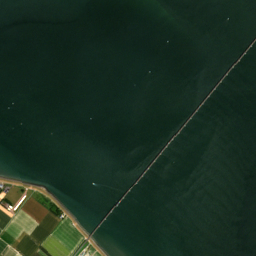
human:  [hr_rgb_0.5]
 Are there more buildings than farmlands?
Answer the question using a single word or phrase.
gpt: yes

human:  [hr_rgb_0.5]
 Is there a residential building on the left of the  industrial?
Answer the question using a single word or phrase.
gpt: no

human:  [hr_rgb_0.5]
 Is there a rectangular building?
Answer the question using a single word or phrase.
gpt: yes

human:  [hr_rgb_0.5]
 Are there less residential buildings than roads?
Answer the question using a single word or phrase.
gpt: no

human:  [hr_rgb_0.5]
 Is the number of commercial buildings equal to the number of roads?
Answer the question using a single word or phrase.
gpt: no

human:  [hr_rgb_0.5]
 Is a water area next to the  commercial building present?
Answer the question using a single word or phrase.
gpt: yes

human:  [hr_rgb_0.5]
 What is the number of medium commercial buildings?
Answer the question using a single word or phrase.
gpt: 0

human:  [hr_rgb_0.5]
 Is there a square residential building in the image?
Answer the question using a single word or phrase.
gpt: no

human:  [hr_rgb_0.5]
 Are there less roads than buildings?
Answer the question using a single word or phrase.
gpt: yes

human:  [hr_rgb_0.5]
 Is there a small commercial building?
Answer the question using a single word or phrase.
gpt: yes

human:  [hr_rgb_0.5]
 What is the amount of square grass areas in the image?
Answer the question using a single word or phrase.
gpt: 0

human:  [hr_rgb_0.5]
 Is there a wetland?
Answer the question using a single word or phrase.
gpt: yes

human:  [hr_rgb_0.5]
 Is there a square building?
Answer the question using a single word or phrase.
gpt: no

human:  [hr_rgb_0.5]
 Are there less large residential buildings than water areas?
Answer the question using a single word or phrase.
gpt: yes

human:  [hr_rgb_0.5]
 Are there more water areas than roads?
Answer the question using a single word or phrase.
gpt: no

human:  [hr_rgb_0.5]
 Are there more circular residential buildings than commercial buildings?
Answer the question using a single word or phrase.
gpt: no

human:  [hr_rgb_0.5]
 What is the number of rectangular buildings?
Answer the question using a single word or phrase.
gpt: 17

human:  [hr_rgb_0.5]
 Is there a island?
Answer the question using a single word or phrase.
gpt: yes

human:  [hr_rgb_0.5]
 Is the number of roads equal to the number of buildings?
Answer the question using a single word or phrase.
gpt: no

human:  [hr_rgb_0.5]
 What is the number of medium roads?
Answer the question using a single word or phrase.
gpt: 0

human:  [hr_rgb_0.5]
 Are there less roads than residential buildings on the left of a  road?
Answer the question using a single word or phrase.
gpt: yes

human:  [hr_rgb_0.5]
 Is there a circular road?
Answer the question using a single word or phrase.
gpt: no

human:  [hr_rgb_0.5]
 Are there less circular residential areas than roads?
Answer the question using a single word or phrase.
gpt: yes

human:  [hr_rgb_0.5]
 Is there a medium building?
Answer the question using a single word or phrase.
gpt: yes

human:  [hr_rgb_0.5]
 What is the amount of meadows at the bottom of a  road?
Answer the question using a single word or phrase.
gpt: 1

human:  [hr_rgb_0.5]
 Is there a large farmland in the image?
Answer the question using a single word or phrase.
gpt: yes

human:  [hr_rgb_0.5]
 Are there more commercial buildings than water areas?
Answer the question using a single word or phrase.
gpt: no

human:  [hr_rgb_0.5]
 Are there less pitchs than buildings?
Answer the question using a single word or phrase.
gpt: yes

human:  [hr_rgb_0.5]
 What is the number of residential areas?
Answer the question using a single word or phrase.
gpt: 1

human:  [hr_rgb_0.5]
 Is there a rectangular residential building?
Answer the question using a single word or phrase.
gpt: yes

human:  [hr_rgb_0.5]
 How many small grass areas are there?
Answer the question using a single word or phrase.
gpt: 3

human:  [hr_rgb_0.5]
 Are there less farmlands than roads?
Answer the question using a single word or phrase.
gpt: yes

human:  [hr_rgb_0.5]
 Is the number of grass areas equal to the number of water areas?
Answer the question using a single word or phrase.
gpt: no

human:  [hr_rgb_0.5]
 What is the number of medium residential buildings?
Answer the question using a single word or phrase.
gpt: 2

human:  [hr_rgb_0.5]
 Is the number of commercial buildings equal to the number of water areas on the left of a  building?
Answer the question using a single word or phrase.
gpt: yes

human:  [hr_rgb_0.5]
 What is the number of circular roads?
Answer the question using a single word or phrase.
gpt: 0